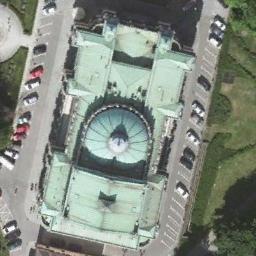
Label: church